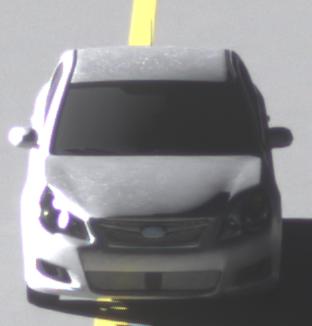
Make: Subaru
Model: Legacy 2.0R
Detailed model: Legacy (IV) Limousine
Model produced from: 2007/09
Model produced until: 2008/10
Doors: 4
Color: white
Road condition: dry road
Daytime: morning or afternoon
Contrast: high contrast